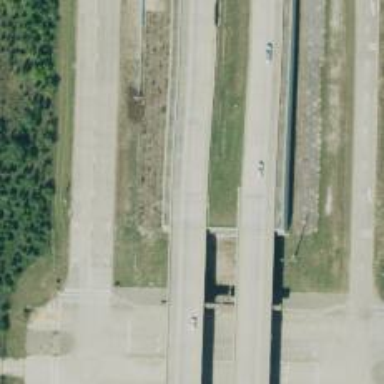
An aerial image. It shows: Motorway.